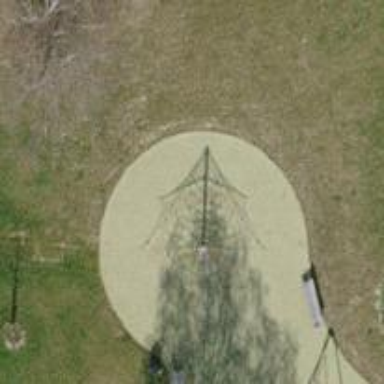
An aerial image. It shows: Playground featuring climbing frame.